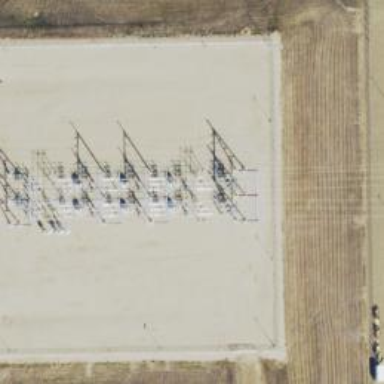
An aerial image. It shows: Switch used for power control.